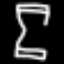
Label: hourglass